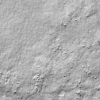
Atmospheric dust classification: not_dusty